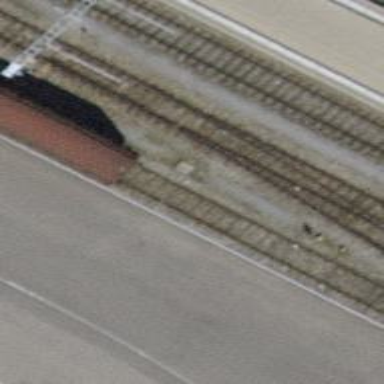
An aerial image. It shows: Rail siding with electrified tracks using contact line.